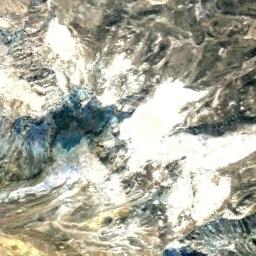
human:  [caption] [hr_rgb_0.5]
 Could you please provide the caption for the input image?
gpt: The snow berg is consist of bare land and white snow .

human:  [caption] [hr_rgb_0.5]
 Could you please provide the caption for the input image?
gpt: The snowberg is partly covered with snow and ice and the color of the mountain is brown .

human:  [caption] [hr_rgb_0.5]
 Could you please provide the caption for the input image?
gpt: Only the peaks of the snow-capped mountains are covered with snow .

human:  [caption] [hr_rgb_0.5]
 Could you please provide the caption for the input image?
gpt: There is snow on the part of the snowberg .

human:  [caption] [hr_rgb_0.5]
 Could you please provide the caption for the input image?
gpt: There are some snow and bare land on the snowberg .